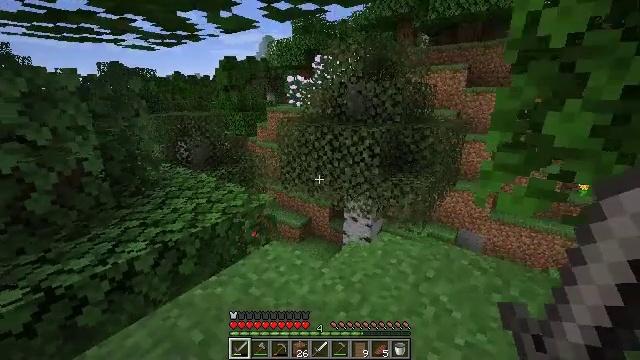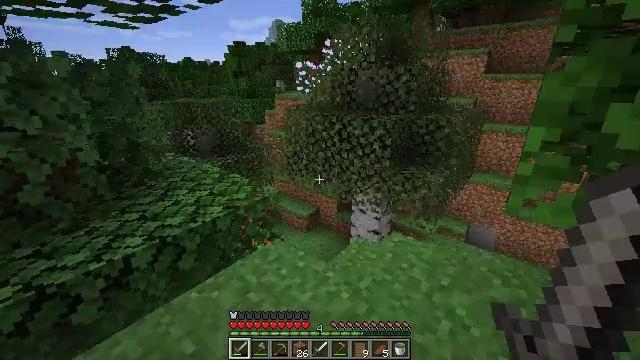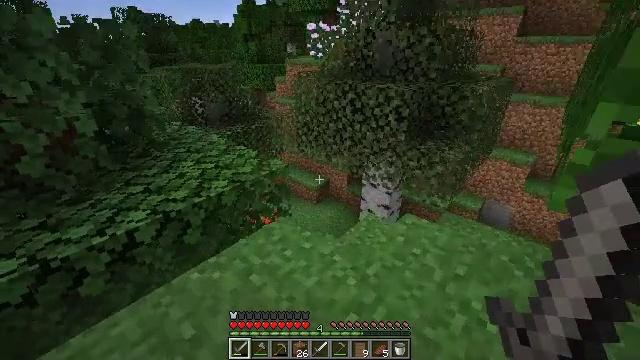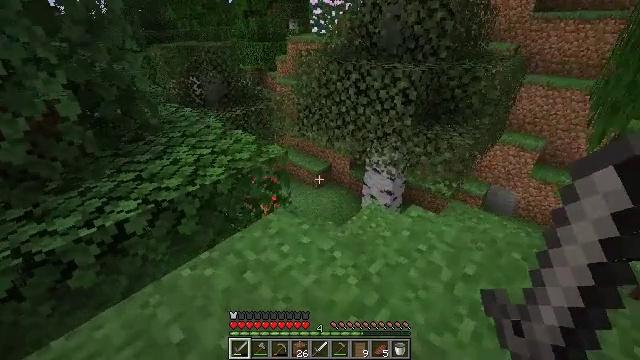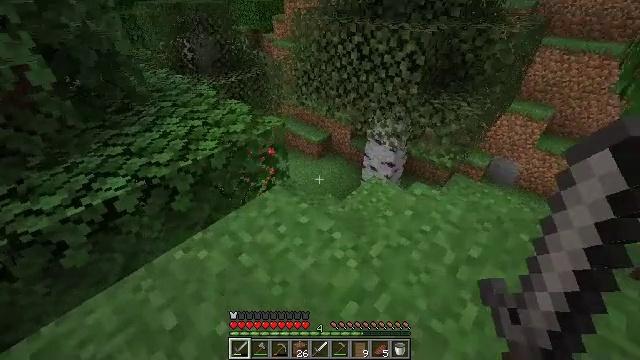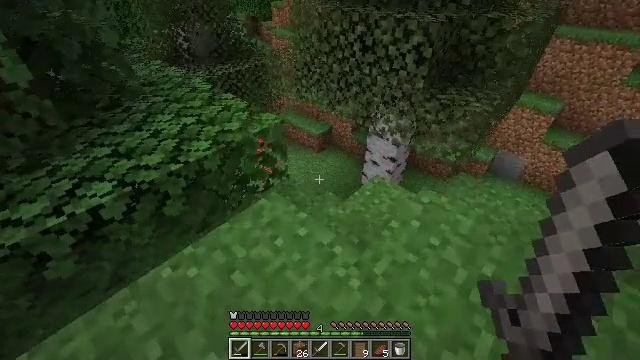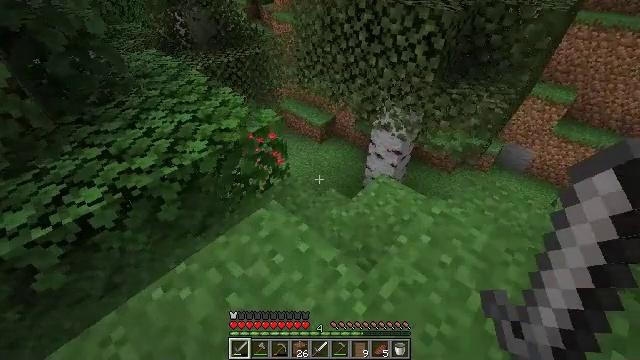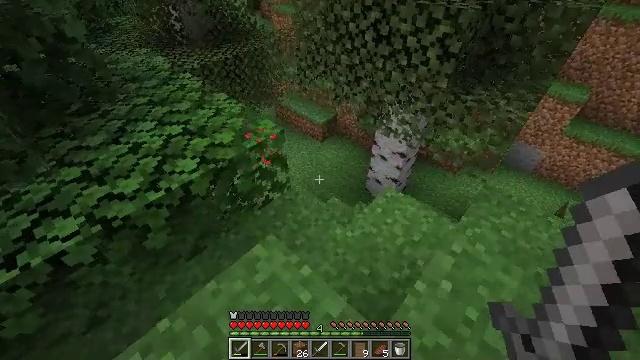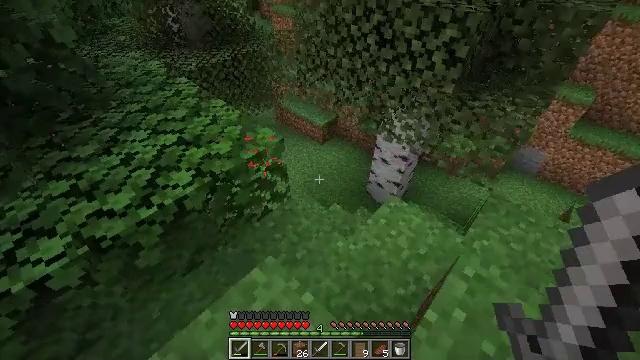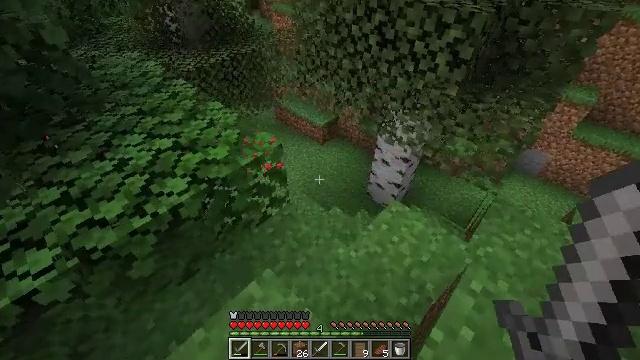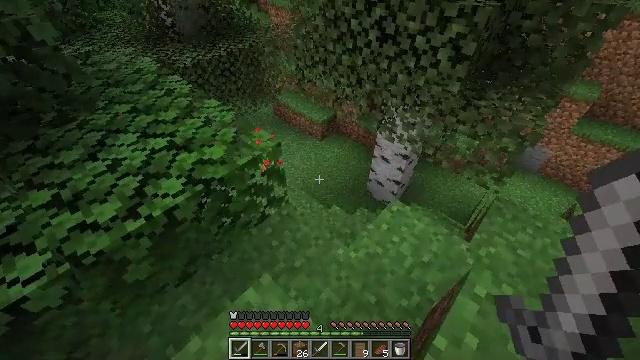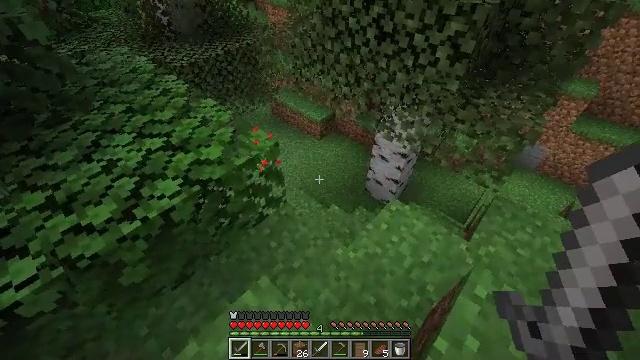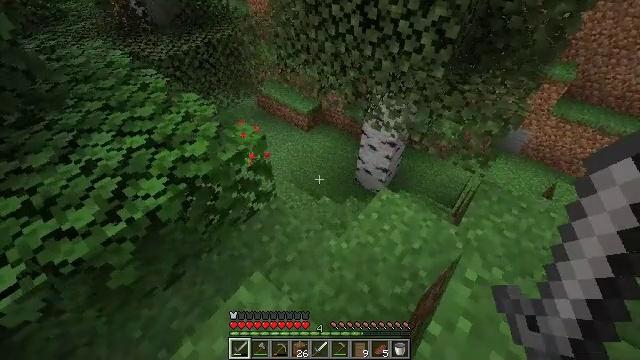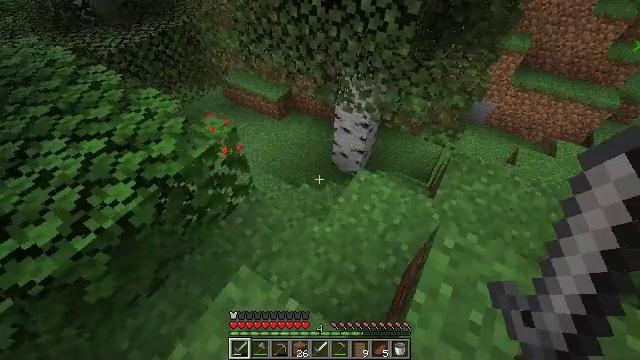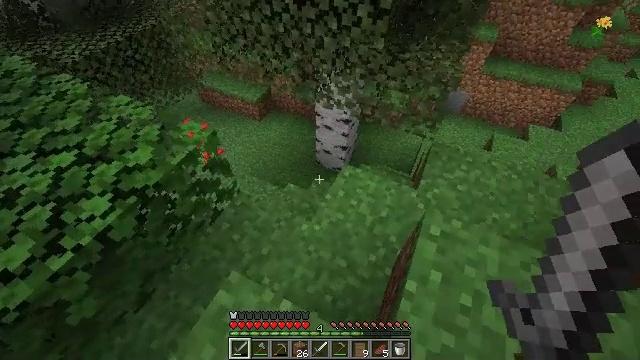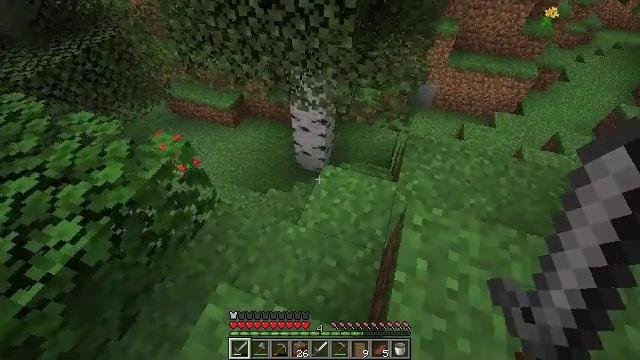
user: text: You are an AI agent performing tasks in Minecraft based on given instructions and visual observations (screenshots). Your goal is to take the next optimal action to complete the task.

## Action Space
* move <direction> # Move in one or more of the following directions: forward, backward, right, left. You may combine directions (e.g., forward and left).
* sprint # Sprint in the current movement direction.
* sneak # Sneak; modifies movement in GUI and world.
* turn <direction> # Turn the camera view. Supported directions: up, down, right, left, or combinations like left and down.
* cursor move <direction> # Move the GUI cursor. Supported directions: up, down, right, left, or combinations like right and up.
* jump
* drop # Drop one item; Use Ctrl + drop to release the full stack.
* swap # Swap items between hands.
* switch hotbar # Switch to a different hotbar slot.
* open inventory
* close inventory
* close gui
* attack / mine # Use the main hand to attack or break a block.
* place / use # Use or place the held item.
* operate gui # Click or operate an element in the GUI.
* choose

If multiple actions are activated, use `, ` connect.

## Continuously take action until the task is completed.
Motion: motion action
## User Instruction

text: Get some roses from the rose bush.
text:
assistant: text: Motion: move forward, turn left and down
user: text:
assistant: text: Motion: move forward, turn left and down
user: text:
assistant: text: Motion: move forward, turn down
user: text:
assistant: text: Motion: move forward, turn down
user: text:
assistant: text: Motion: move forward, turn down
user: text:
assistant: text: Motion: move forward, turn down
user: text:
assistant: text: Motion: move forward, turn down
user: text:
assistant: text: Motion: move forward
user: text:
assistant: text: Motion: no_op
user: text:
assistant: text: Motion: turn down
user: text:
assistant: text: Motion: no_op
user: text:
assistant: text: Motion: turn right and down
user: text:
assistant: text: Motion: turn right and down
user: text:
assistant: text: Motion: turn right
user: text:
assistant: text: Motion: turn right
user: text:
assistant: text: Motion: move forward, turn right and up
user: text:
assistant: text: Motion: move forward, turn right and up
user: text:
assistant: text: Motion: move forward, turn right and up
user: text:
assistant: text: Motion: move forward
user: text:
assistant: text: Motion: move forward
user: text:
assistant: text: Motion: move forward
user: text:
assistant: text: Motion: move forward
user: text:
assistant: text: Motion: move forward
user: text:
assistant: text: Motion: move forward, turn right
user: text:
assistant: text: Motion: move forward and move right, turn right
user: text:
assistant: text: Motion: move forward and move right, turn right
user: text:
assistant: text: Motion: move forward and move right, turn right
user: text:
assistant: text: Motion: move forward and move right, turn right and up
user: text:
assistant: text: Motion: move forward and move right, turn right and up
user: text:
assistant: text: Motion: move forward and move right